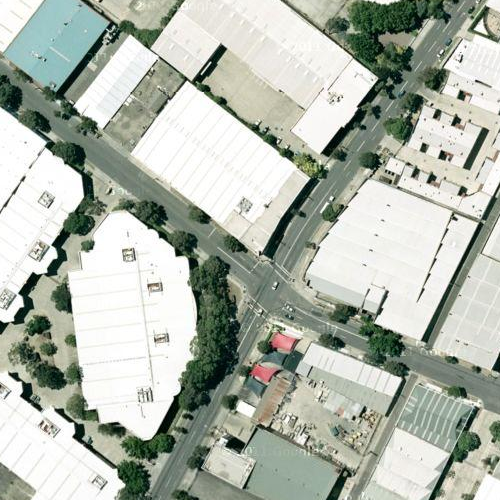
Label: sydney